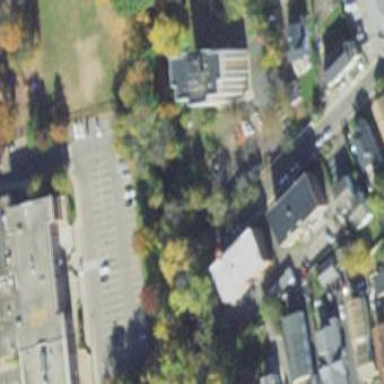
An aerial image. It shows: School.